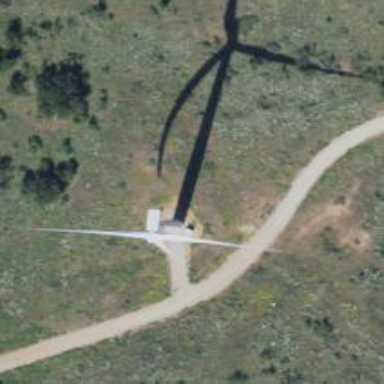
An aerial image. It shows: Wind generator powered by wind. The generator type is horizontal axis and it uses wind turbines.